Chest X-ray:
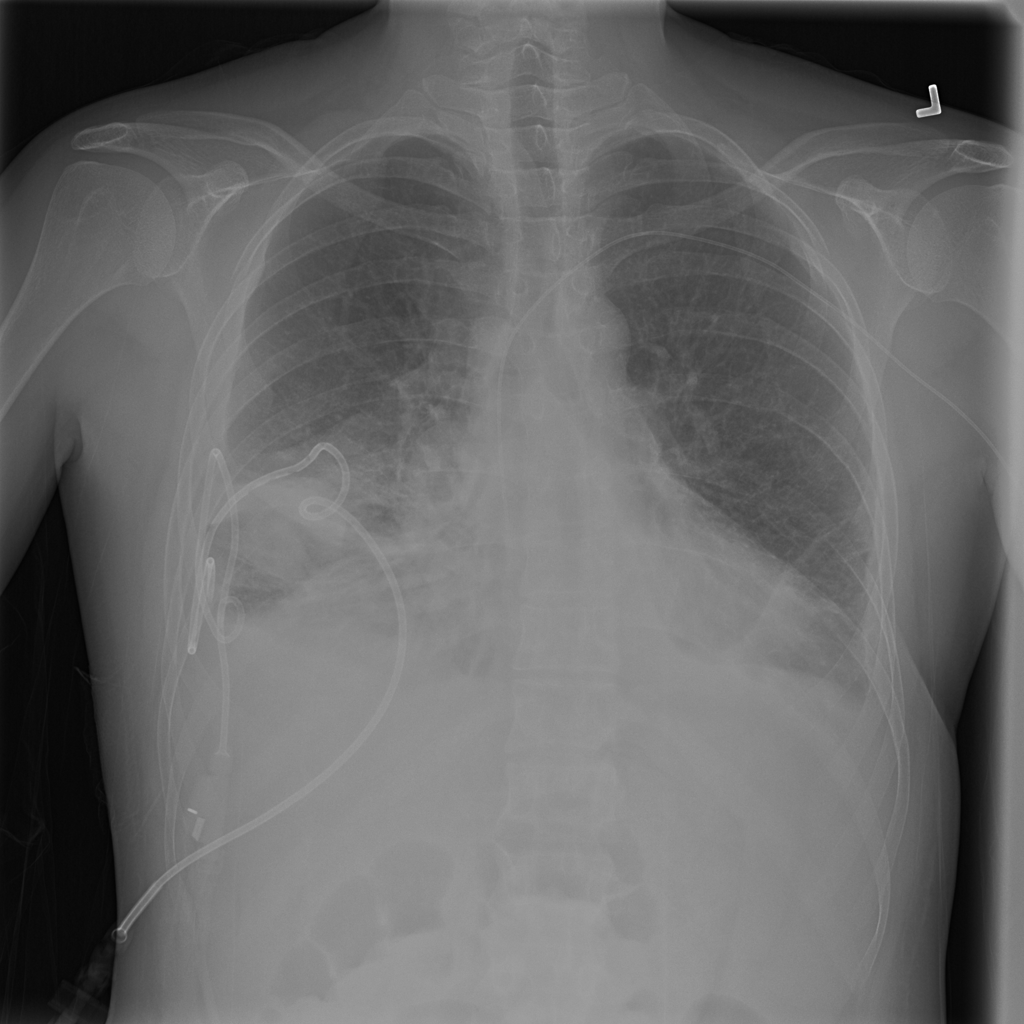
Findings: Consolidation, Fibrosis, Effusion, Mass
No abnormal finding: no